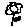
Label: flower